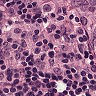
Metastatic tissue present: yes